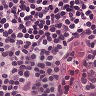
Metastatic tissue present: no